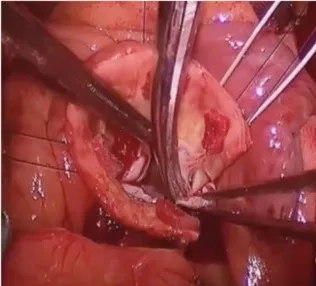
(B) Resect the smallest cusp.
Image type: medical_photograph (other_medical_photograph)